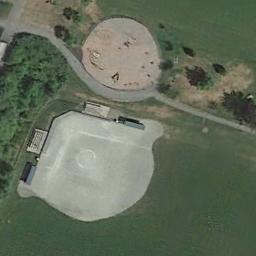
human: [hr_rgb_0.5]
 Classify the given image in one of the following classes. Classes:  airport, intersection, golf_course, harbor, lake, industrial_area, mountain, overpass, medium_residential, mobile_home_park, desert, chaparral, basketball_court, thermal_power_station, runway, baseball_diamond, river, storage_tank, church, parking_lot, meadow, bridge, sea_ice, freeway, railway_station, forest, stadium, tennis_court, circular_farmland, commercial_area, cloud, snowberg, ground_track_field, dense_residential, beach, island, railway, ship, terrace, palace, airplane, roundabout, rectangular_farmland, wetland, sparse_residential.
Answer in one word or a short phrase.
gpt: baseball_diamond